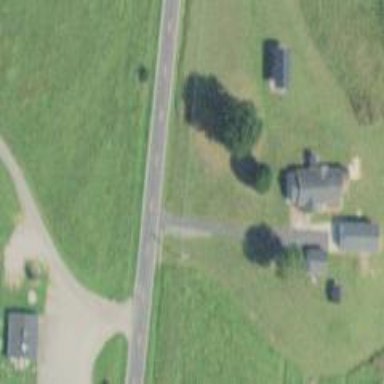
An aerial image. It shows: Driveway leading to service road.